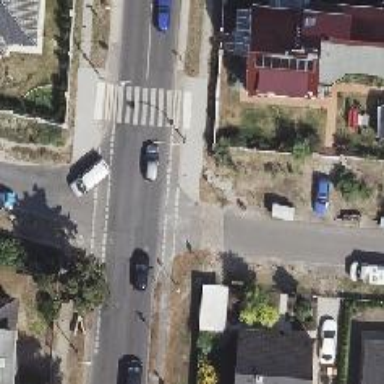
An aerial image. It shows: Road with "give way" sign.